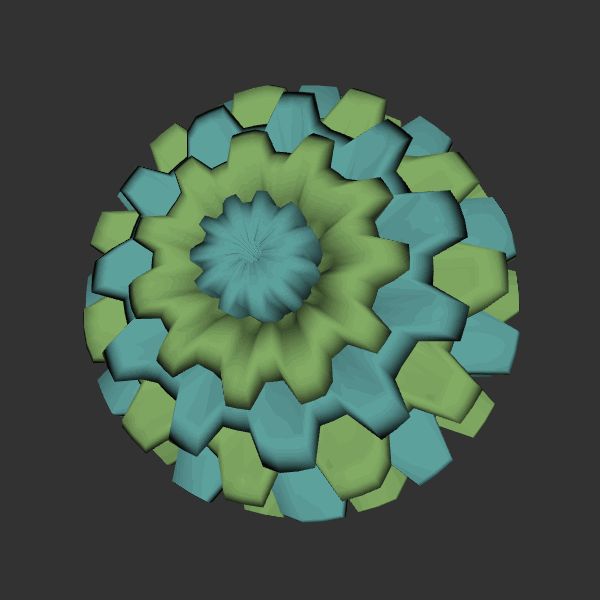
Background: dark